Question: I want to set the Style for my elements in qml. For that, I want to use a style like Material Style. Using the example which can be found under:
<URL>
'''
import QtQuick 2.12
import QtQuick.Controls 2.12
import QtQuick.Controls.Material 2.12
ApplicationWindow {
visible: true
Material.theme: Material.Dark
Material.accent: Material.Purple
Column {
anchors.centerIn: parent
RadioButton { text: qsTr("Small") }
RadioButton { text: qsTr("Medium"); checked: true }
RadioButton { text: qsTr("Large") }
}
}
'''
Gives me the result seen in the image I attached.
No matter which Style I use, nothing changes.
I am currently using the newest free Qt version under a Windows 10 Os.
Can anyone help me?
And is it possible to globally overwrite a Style and make an own Style, simply in QML.

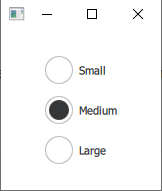
Answer: As <URL> points out:
> To run an application with the Material style, see <URL>.
There are several ways to set the style in Qt Quick Controls 2:
1. Using QQuickStyle in C++: add QT += quickcontrols2 in your .pro and use #include <QQuickStyle> and QQuickStyle::setStyle("Material"); in main.cpp
2. Command line argument: You can run from the console/CMD by adding the argument: ./your_executable -style material. If you use Qt Creator you can go to Projects-> Build & Run-> Run and in Command line arguments add: -style material.
<URL>
1. Environment variable: You can run from the console/CMD: QT_QUICK_CONTROLS_STYLE=material ./your_executable If you are using Qt Creator you can add it in the section Projects-> Build & Run-> Run-> Run Environment. or add qputenv("QT_QUICK_CONTROLS_STYLE", "material"); in main.cpp.
2. Configuration file: The qtquickcontrols2.conf file must be created: [Controls]
Style=Material
and must be in a qresource: <RCC>
<qresource prefix="/">
<file>main.qml</file>
<file>qtquickcontrols2.conf</file>
</qresource>
</RCC>